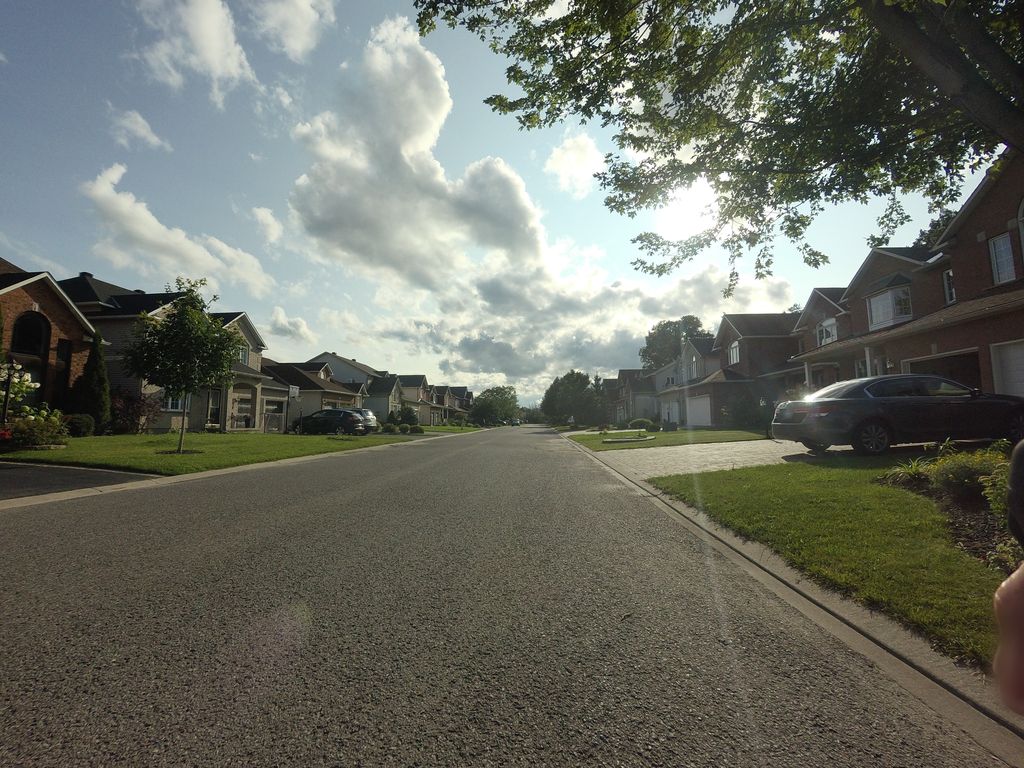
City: ottawa-gatineau